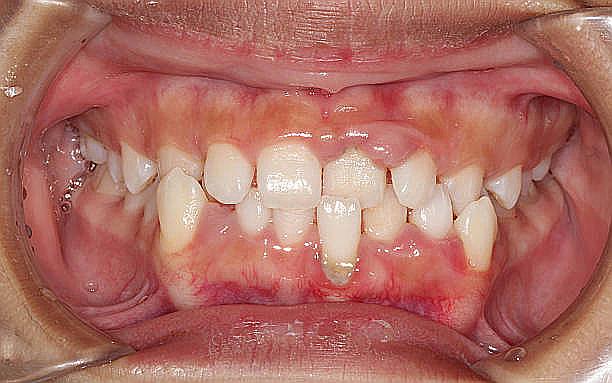
Condition: Gingivitis